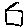
Label: house